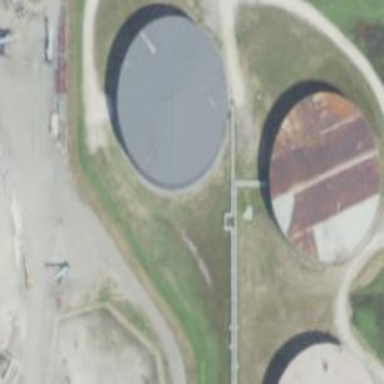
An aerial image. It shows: Storage tank building.